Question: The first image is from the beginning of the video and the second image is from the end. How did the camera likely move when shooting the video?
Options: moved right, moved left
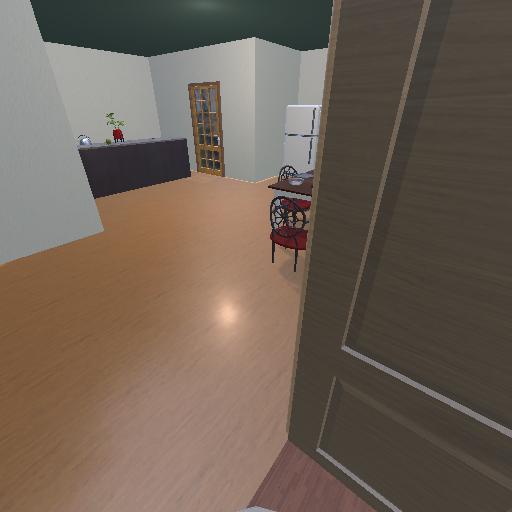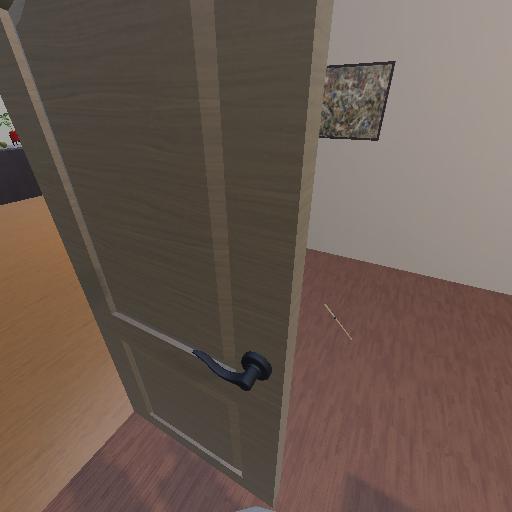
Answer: moved right